Question: I have been using the '#[tokio::main]' macro in one of my programs. After importing 'main' and using it unqualified, I encountered an unexpected error.
'''
use tokio::main;
#[main]
async fn main() {}
'''
'''
error[E0659]: 'main' is ambiguous
--> src/main.rs:3:3
|
3 | #[main]
| ^^^^ ambiguous name
|
= note: ambiguous because of a name conflict with a builtin attribute
= note: 'main' could refer to a built-in attribute
'''
I've been scouring the documentation but I haven't been able to find this built-in '#<URL>.
I did a search of the 'rustlang/rust' repository, and found <URL>
My guess from the name would have been that it's meant to mark a different function as an entry-point instead of 'main', but it also doesn't seem to do that:
'''
#[main]
fn something_else() {
println!("this does not run");
}
fn main() {
println!("this runs");
}
'''
Rust Analyzer didn't have much to offer:
>
---
What does the built-in '#[main]' attribute do, aside from conflicting with my imports?
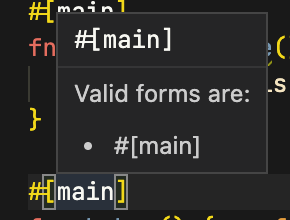
Answer: '#<URL> as of 'nightly-2022-02-10' and '1.59.0-beta.8'. Your example with 'use tokio::main;' and '#[main]' can now run without error.
Before it was removed, the unstable '#<URL>:
> Ah yes, we've got three entry points. I.. think this is how they work:- '#[start]''int argc''char **argv''main'- '#[lang = "start"]''#[start]''main''#[main]''#[lang = "start"]'- '#[main]''#[lang = "start"]''fn main'So to answer your question, this isn't the same as '#[start]'. To answer your other (possibly not yet asked) question, yes we have too many entry points.